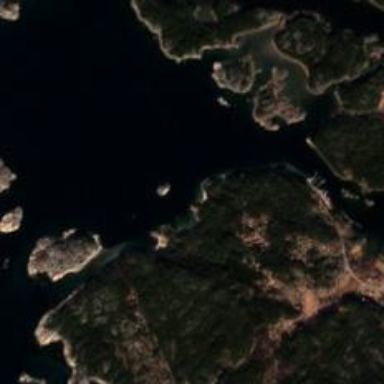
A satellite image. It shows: Beautiful bay with natural surroundings.